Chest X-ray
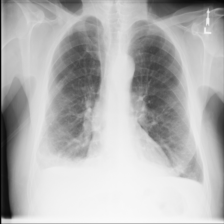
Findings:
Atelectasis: positive
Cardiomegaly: negative
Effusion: positive
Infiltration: negative
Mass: negative
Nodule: negative
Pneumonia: negative
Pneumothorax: negative
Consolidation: negative
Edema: negative
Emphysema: negative
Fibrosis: negative
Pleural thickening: negative
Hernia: negative